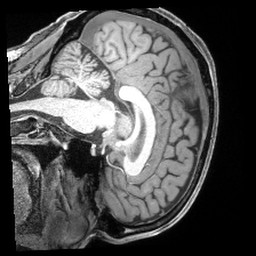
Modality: T1w
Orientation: sagittal
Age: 46
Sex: male
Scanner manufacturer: siemens
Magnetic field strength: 3 T
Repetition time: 2.4 s
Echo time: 0.00195 s